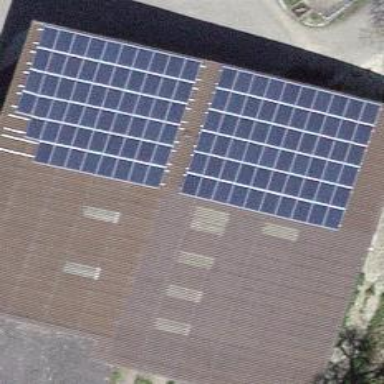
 consisting of solar photovoltaic panels."